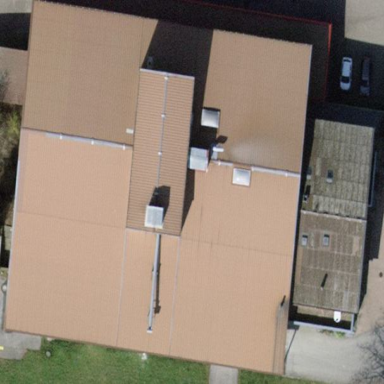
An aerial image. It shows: Building.